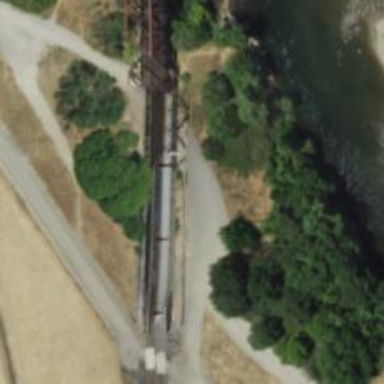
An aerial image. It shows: Trestle bridge for railway.